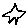
Label: star